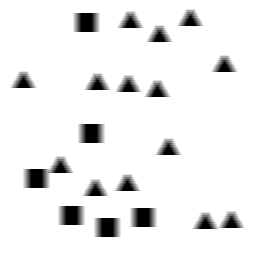
Squares: 6
Triangles: 14
Stars: 0
Total shapes: 20